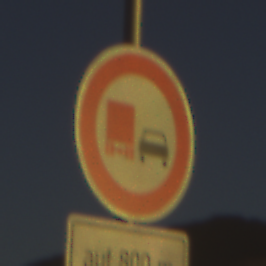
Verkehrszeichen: UeberholverbotKraftfahrzeuge
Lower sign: LaengeEinerStrecke5
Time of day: SunriseSunset
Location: Outdoor (Nature)
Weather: Clear
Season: NotSpecified
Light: Natural